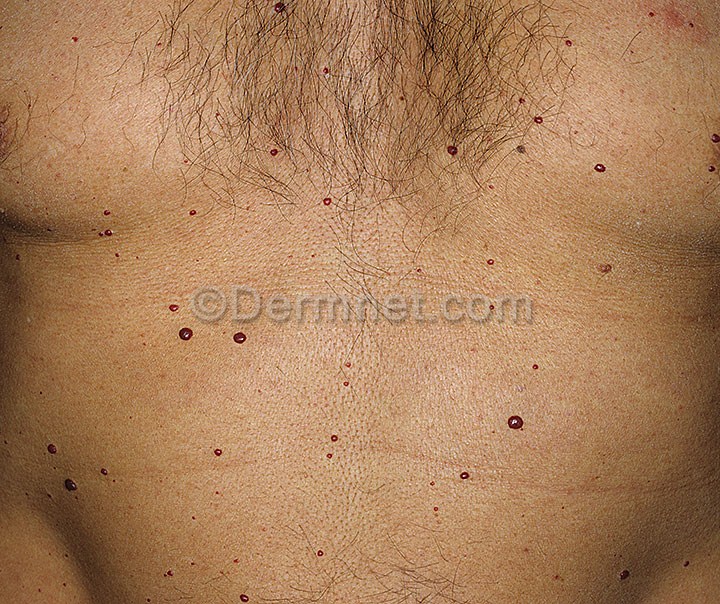
Disease: Vascular Tumors